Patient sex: M
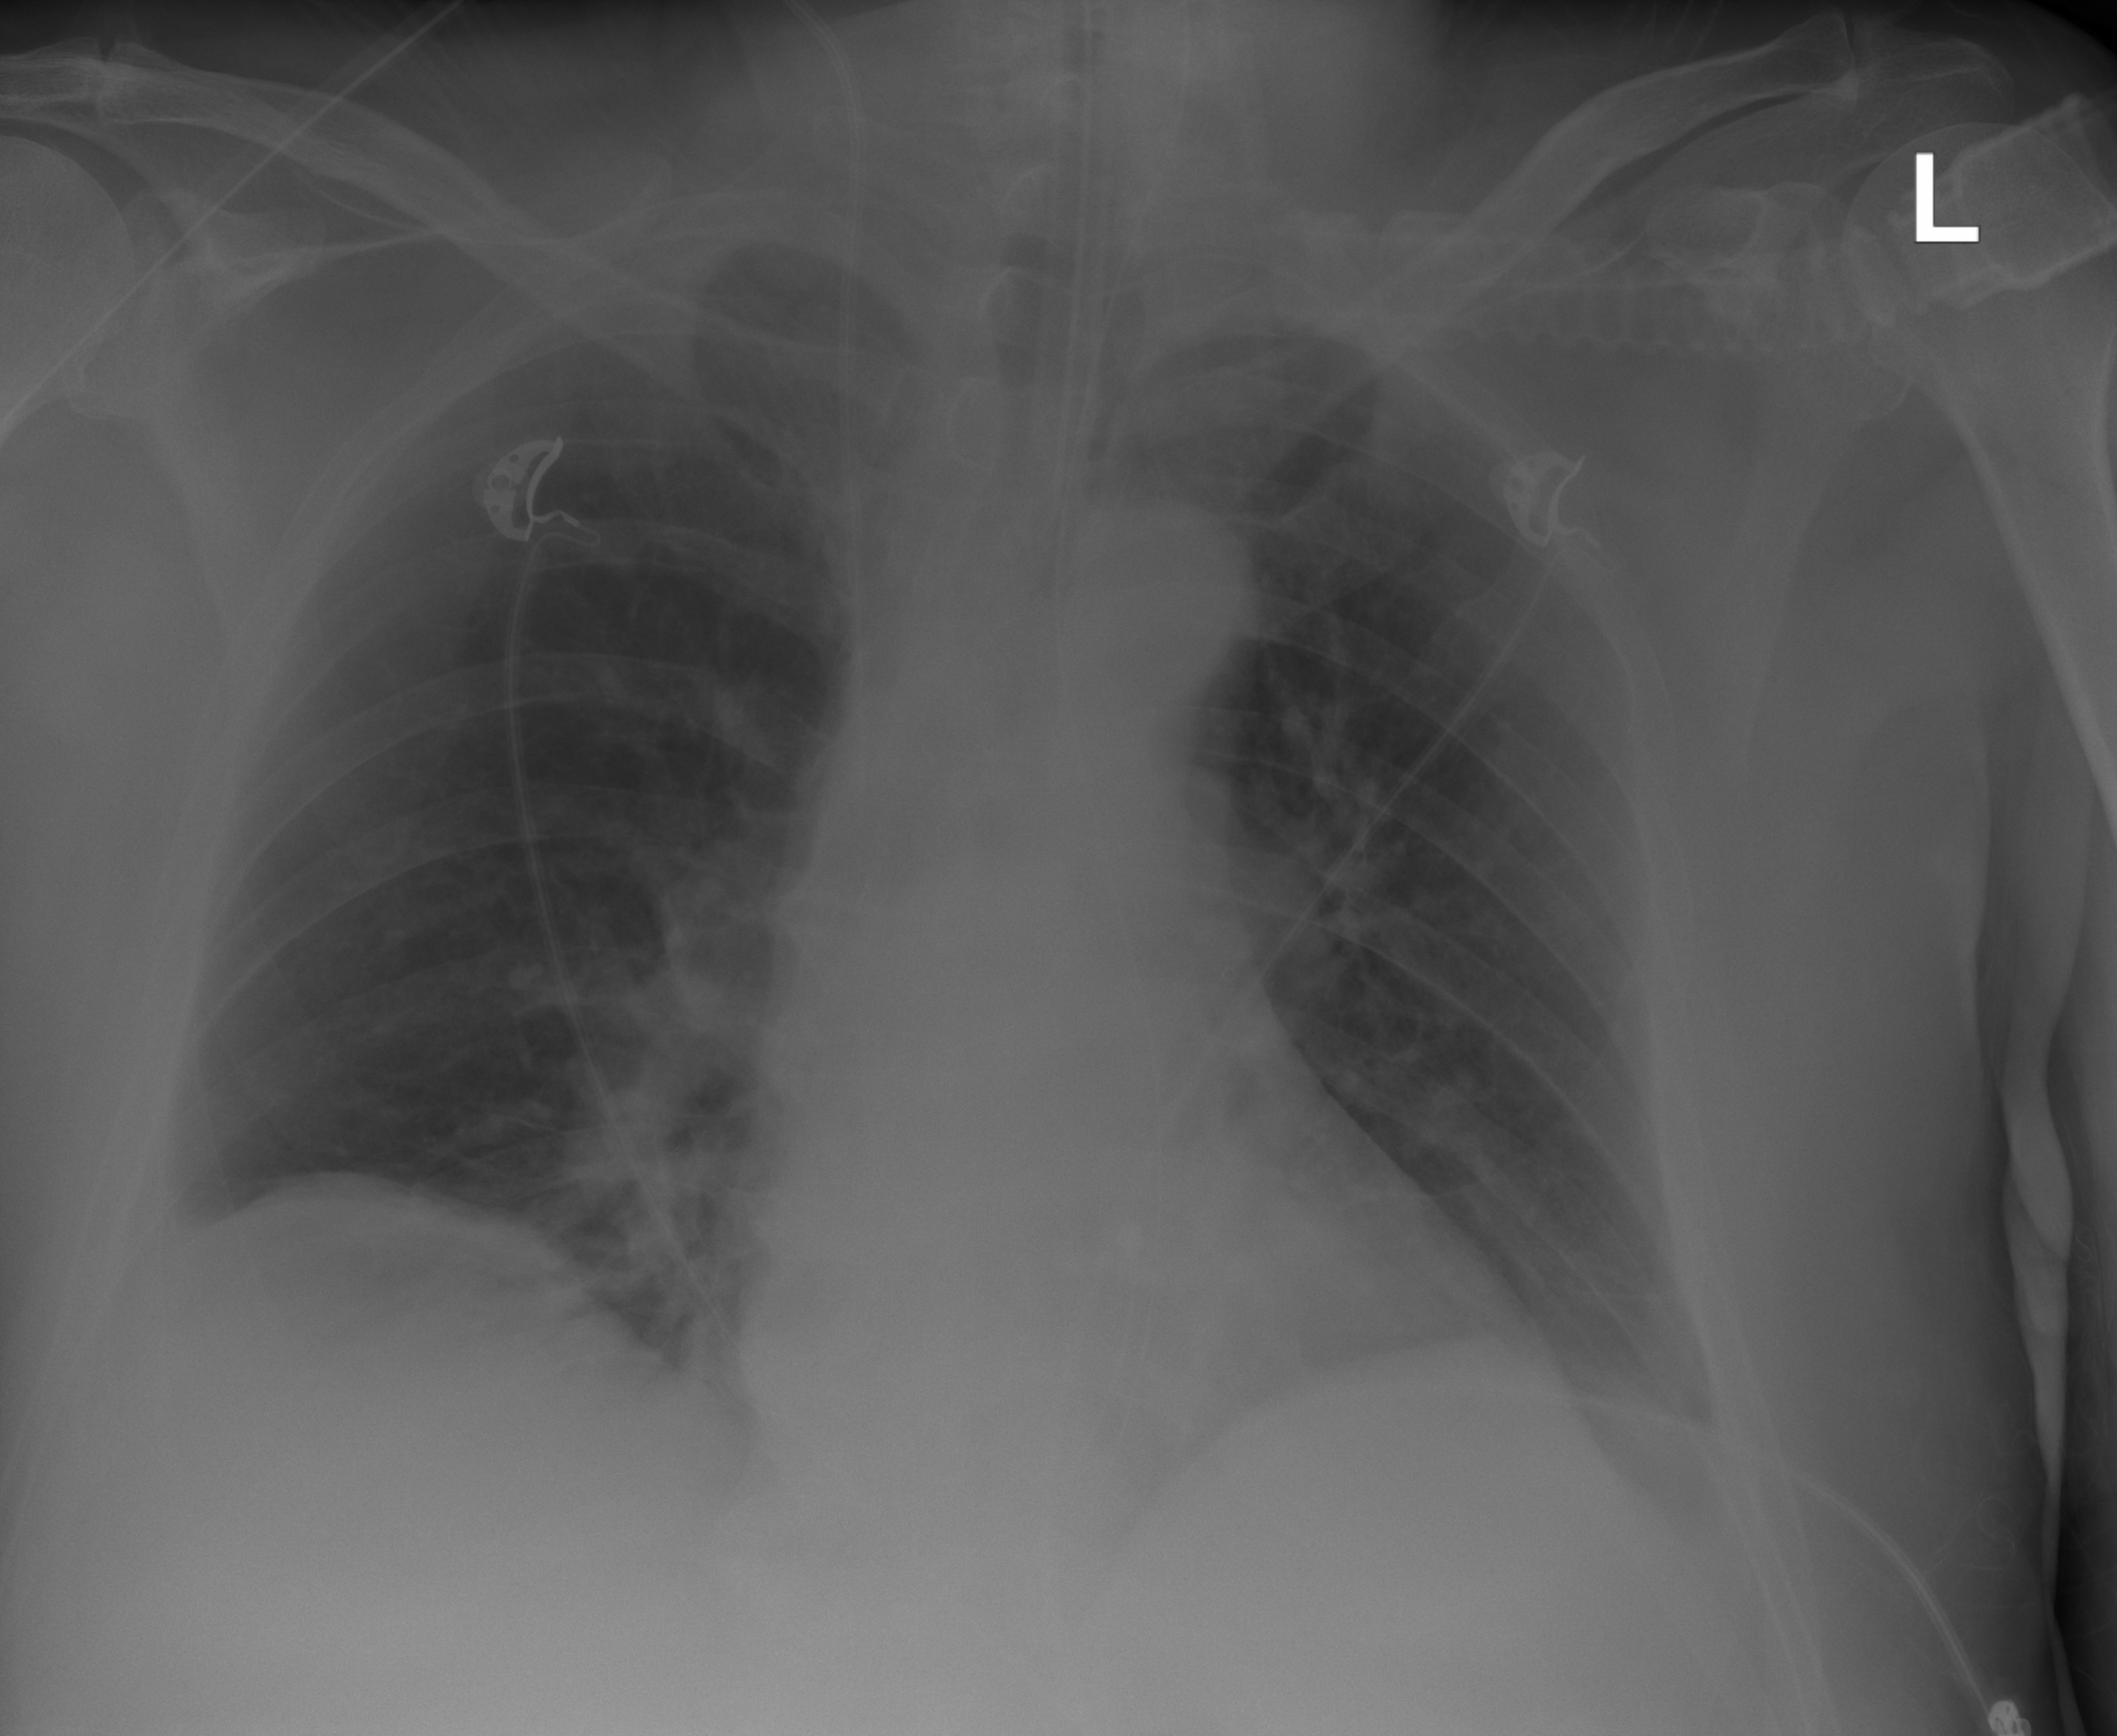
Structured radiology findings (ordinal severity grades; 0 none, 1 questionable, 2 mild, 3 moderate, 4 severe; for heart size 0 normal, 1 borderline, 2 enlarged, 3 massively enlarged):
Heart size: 2
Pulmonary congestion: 0
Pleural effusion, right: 0
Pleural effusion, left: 2
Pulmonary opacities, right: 0
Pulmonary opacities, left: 2
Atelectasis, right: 2
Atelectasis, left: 0